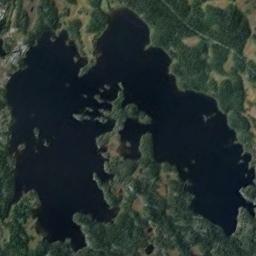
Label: lake